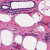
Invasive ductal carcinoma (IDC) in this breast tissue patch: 0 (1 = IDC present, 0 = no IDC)